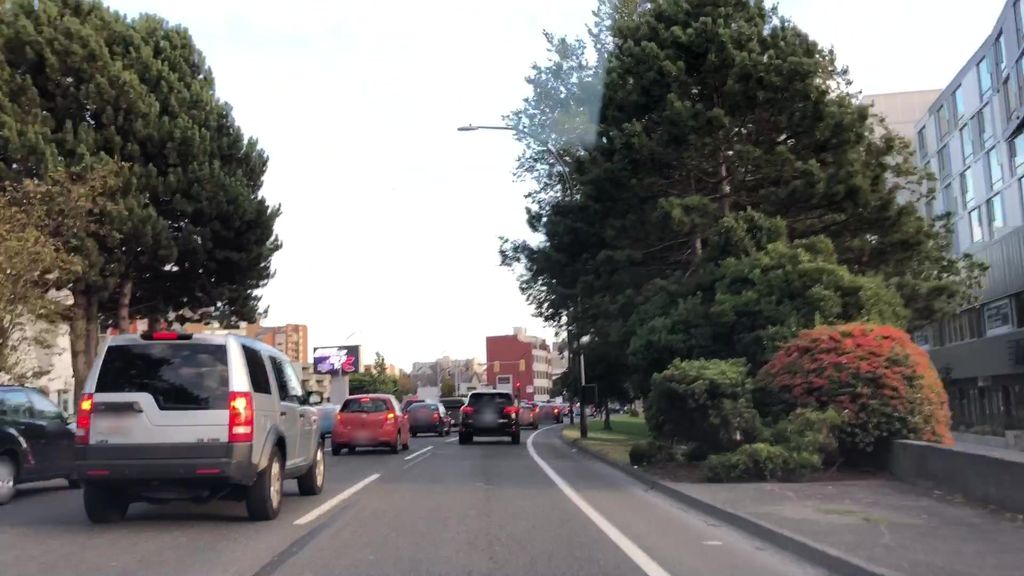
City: victoria